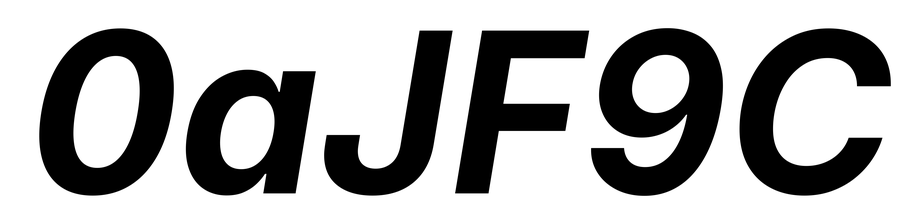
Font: Inter-Italic_Bold_Italic